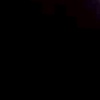
Label: space